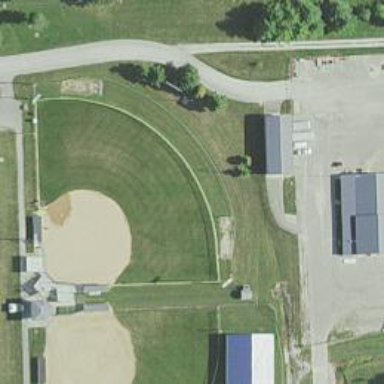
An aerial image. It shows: Baseball pitch for leisure and sports activities.